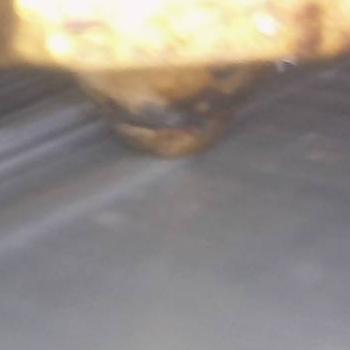
Flow rate: 212%